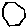
Label: hexagon